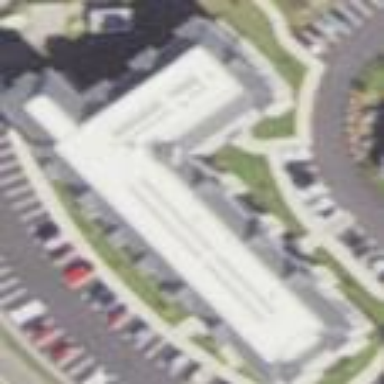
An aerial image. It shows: Building.